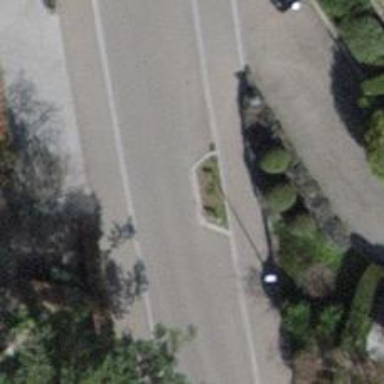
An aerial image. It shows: Traffic calming feature called choker.